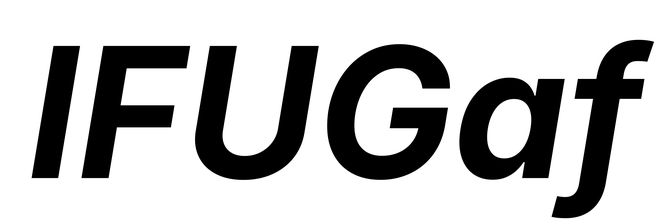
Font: Inter-Italic_Bold_Italic